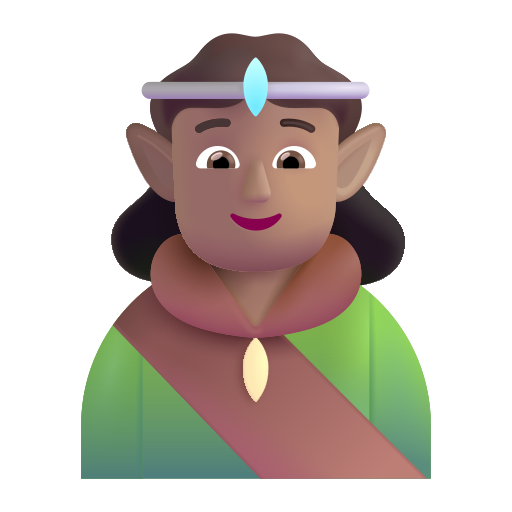
person elf color